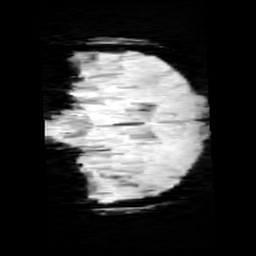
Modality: minIP
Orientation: coronal
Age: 10
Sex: female
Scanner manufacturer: siemens
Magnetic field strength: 3 T
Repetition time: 0.027 s
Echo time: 0.02 s